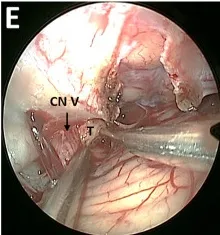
Surgical procedure of EF-SCITA approach for resection of posterior fossa tumor. (E) Tumor resection in a piecemeal fashion.
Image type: medical_photograph (other_medical_photograph)